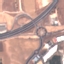
Land use / land cover: Highway